Interaction volume radius: 5 \u00c5
Interaction volume height: 10 \u00c5
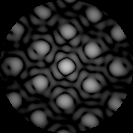
Disorder parameter: 0.1894